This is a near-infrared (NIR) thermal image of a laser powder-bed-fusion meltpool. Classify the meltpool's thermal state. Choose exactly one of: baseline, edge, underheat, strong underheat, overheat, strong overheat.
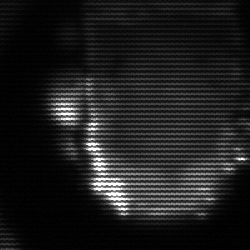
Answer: baseline